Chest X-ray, PA view. Patient: 51 years old, sex M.
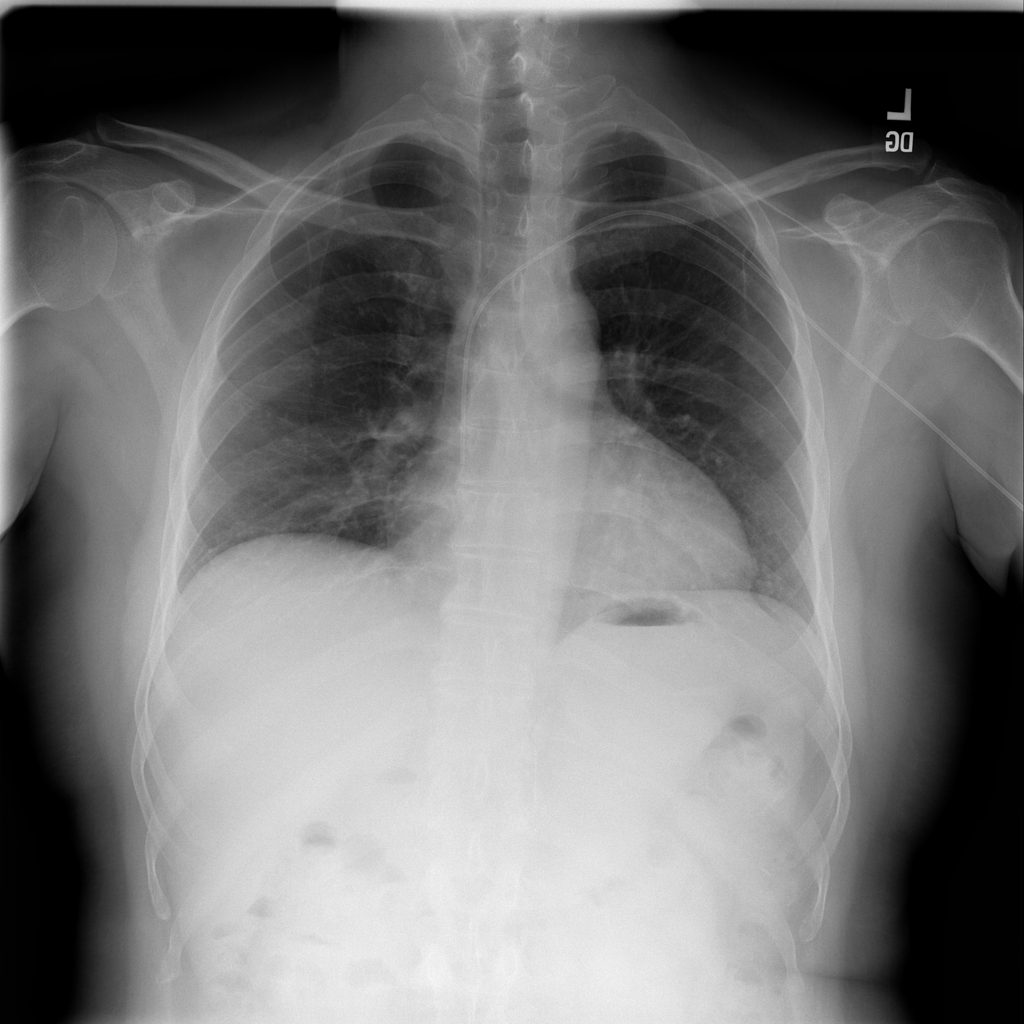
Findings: No Finding